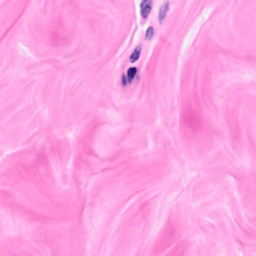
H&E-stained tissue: Breast